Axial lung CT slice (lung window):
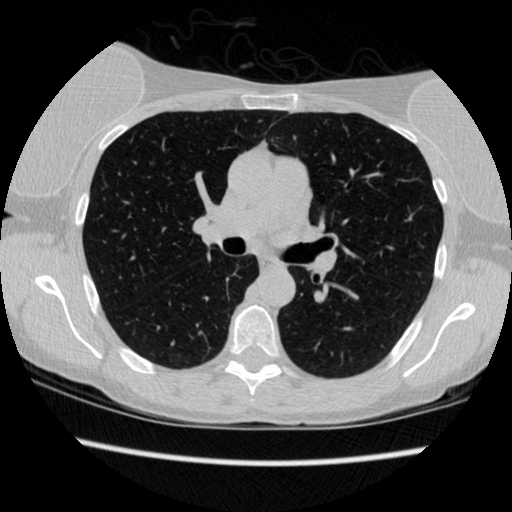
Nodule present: no